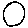
Label: circle